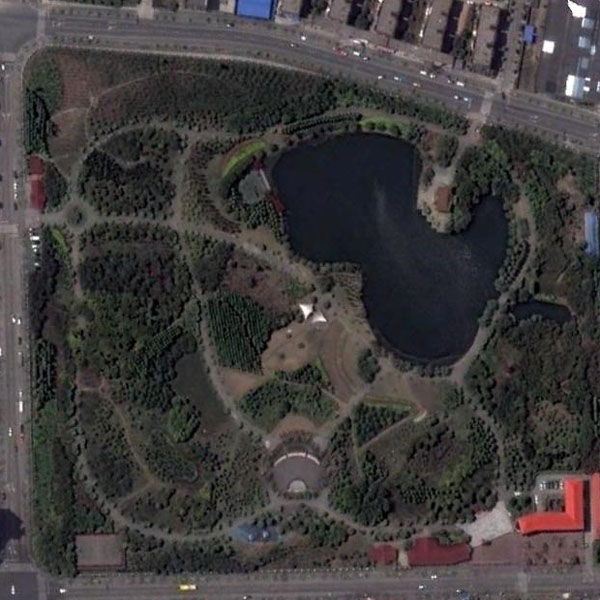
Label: Park